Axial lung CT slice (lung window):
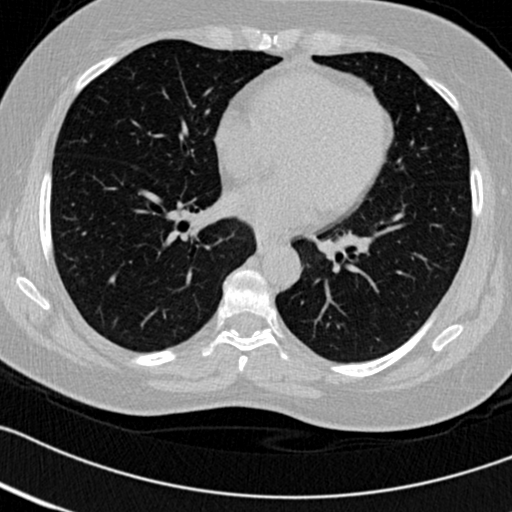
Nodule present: no